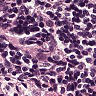
Metastatic tissue present: no